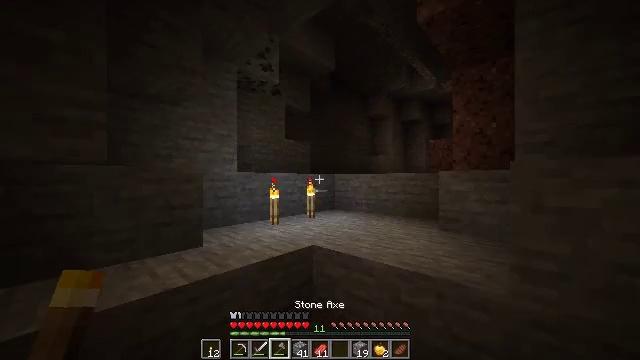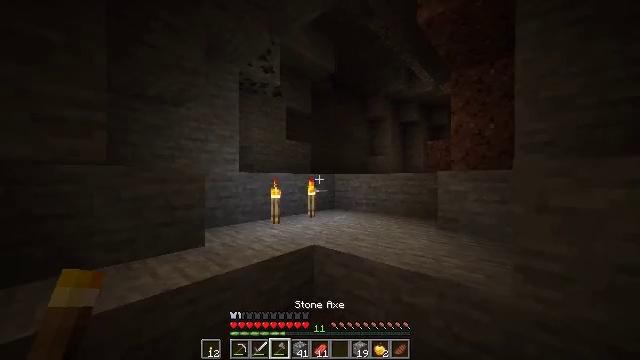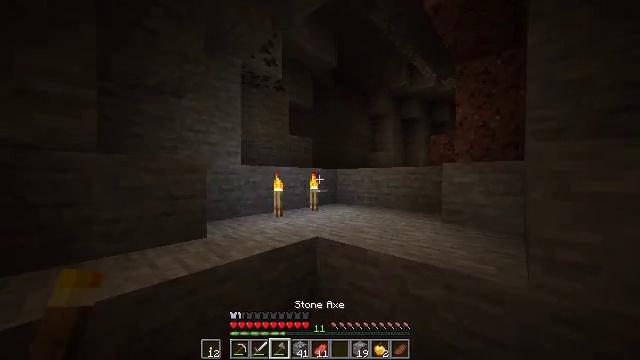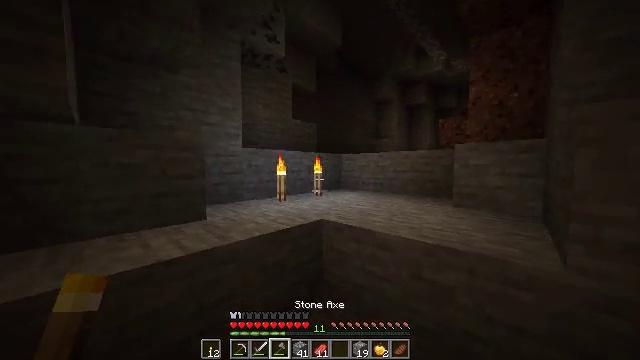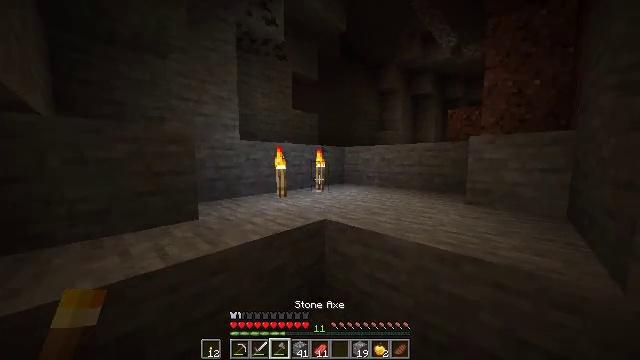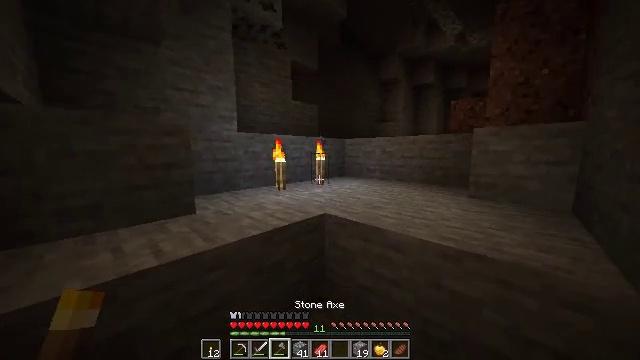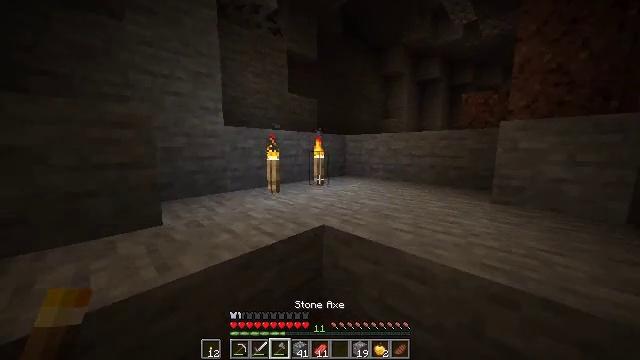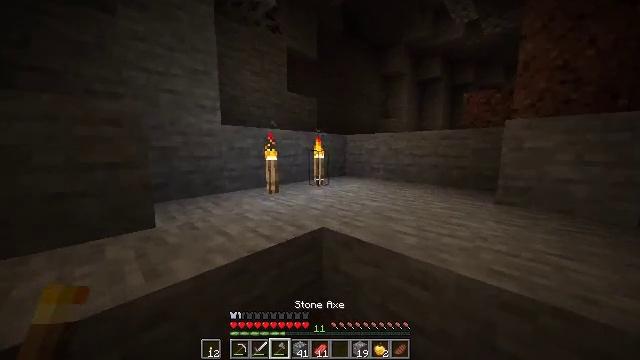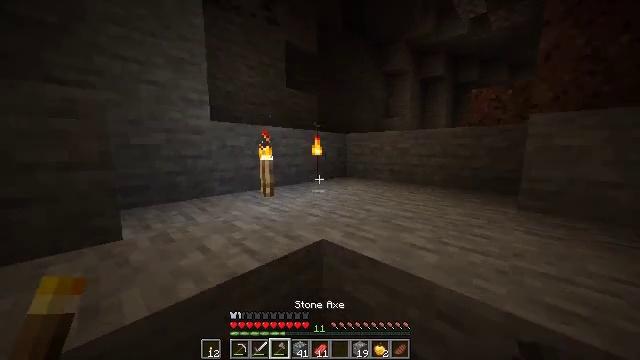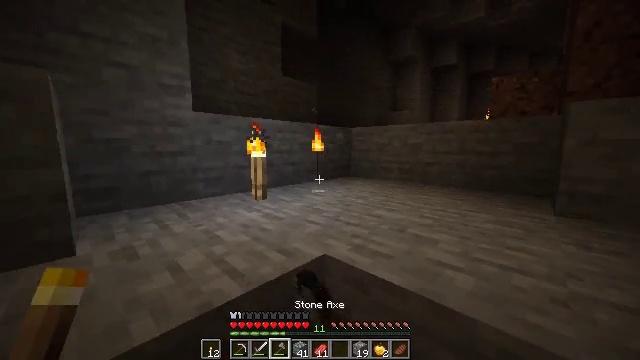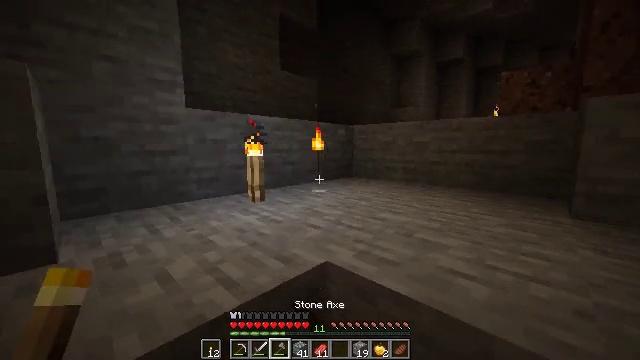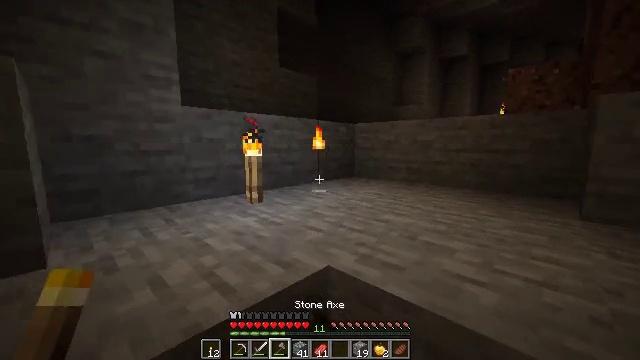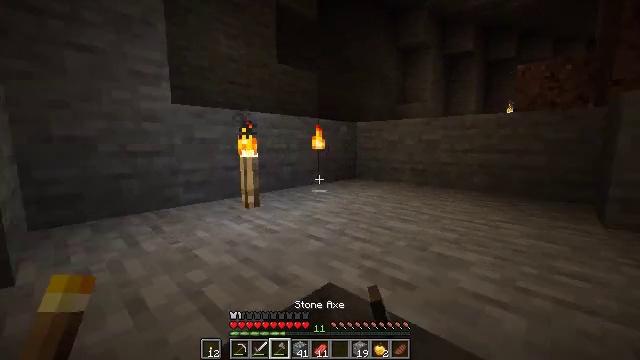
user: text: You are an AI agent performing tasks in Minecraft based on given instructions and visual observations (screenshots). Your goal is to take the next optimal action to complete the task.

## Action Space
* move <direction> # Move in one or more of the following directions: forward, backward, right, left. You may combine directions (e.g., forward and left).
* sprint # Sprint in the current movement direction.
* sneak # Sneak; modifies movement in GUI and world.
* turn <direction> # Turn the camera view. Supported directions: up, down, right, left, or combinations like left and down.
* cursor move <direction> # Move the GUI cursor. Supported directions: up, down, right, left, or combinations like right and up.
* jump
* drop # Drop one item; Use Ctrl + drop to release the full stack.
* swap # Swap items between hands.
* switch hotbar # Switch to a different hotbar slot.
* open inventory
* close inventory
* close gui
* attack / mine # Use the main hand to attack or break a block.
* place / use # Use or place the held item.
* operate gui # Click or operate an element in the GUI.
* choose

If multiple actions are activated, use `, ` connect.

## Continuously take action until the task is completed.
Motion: motion action
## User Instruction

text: Retrieve the torch.
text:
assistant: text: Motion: move forward, sprint
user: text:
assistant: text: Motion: move forward, sprint
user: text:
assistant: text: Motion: move forward, sprint, turn down
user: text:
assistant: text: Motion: move forward, sprint, turn down
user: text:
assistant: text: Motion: move forward, sprint, turn down
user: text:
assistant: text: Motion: move forward, sprint
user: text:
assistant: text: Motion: move forward
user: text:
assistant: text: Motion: attack / mine
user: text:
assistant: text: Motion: attack / mine
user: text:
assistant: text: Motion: attack / mine
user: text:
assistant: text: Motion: no_op
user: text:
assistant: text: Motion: move forward
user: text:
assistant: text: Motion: no_op